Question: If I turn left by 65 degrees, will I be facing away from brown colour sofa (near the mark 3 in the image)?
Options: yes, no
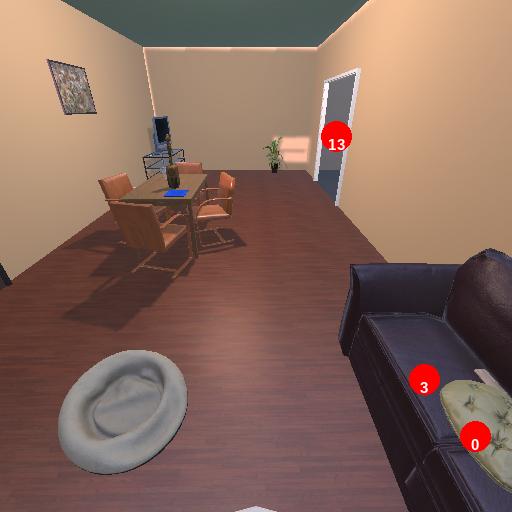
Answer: yes